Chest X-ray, PA view. Patient: 23 years old, sex F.
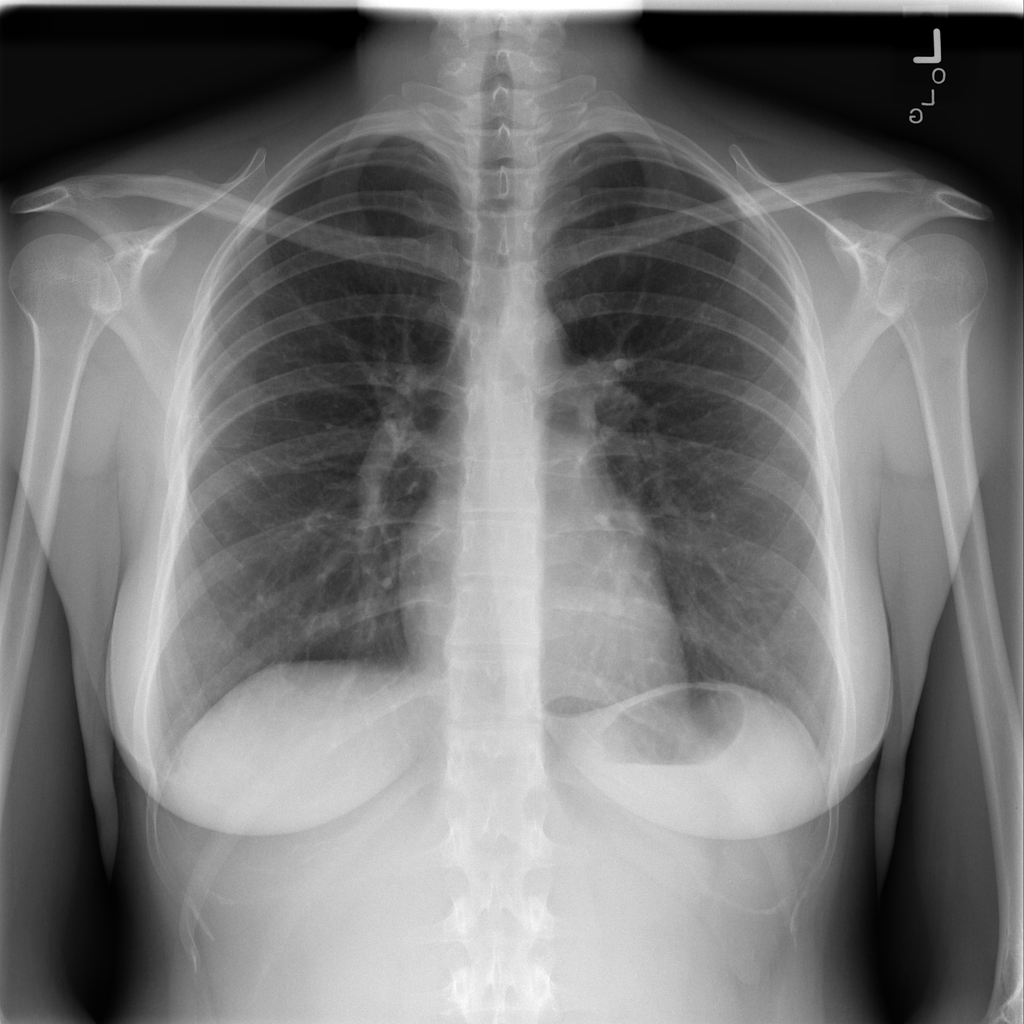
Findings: No Finding